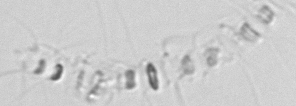
Label: Chaetoceros_socialis